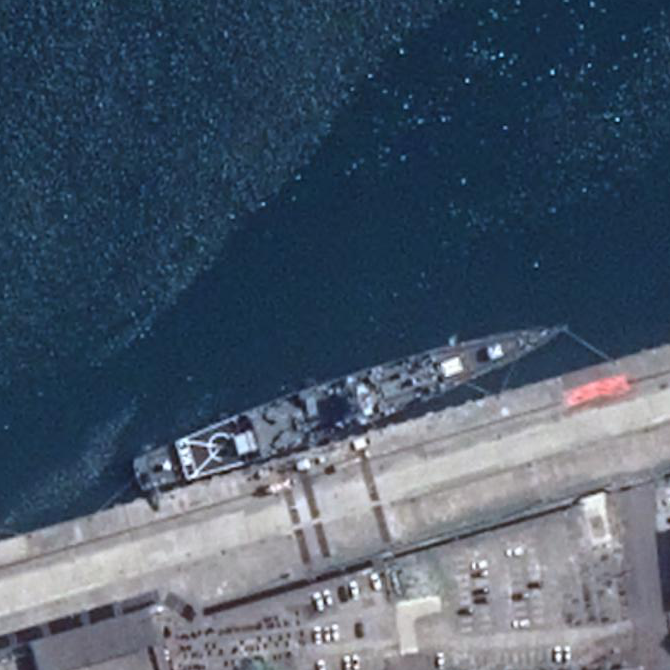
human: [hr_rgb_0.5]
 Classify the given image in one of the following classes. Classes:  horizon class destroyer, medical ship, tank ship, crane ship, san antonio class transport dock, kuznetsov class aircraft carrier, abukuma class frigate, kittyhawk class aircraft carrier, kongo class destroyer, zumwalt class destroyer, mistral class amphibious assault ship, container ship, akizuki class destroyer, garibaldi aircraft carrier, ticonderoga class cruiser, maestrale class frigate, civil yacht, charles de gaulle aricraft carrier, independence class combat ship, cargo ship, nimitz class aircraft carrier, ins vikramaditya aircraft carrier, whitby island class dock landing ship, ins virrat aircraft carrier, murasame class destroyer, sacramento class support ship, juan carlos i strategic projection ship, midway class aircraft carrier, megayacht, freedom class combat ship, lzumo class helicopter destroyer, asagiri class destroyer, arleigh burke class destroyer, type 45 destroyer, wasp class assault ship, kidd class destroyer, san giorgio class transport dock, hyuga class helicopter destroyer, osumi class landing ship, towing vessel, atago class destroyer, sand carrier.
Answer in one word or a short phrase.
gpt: Kidd class destroyer